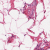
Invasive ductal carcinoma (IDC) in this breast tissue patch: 0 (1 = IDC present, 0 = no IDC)